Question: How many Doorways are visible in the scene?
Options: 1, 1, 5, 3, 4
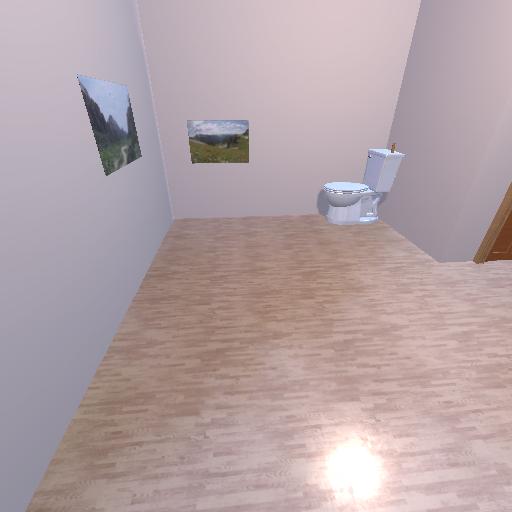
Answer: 1